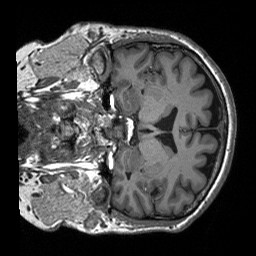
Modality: T1w
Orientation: coronal
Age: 61
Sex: male
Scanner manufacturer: siemens
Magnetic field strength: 3 T
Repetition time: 2.4 s
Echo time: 0.00226 s